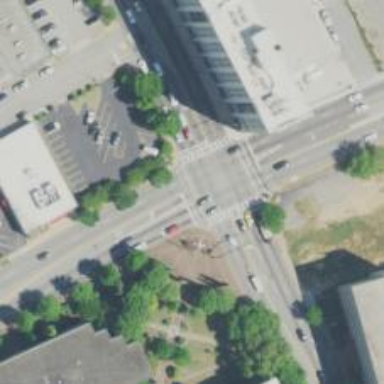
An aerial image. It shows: Marked road crossing with pedestrian island.